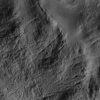
Atmospheric dust classification: not_dusty